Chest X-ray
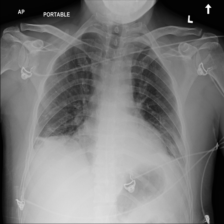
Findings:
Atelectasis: negative
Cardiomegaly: negative
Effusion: negative
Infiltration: negative
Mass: negative
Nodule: negative
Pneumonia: negative
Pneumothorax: negative
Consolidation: negative
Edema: negative
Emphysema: negative
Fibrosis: negative
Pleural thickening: negative
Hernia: negative